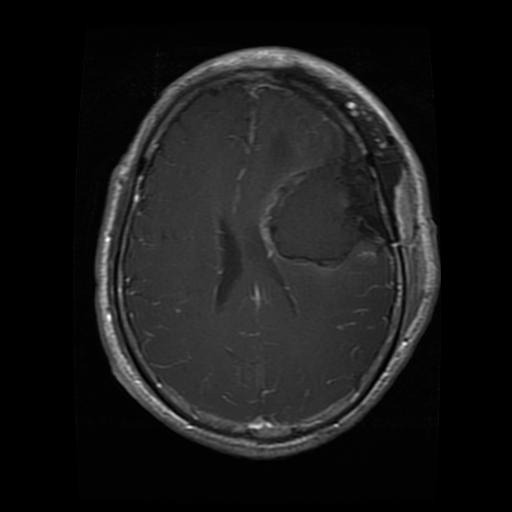
Label: glioma